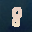
Label: 8